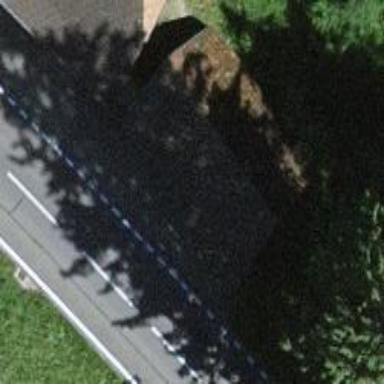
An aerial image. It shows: Bus stop with platform for public transport.